Question: I want to change the default styling of the volume bar in Flex to
I want to know if it is possible? Any clues would be really helpful.
Thanks.
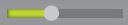
Answer: Create custom skin for your 'VolumeBar'.
<URL>.
You can take default skin ('VolumeBarSkin.mxml') from your sdk, copy code to your custom skin file and change styling there. After that apply your skin to the component ('skinClass' style property).